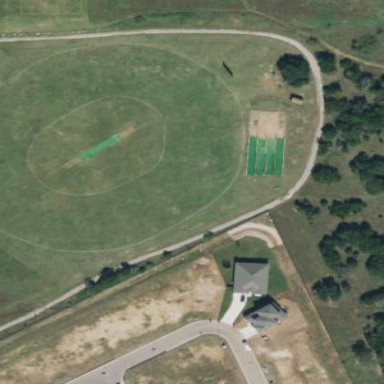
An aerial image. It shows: Cricket pitch for leisure and sports activities.